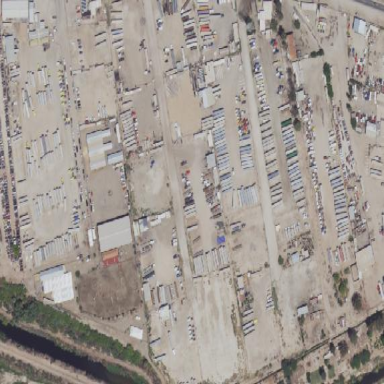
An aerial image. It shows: Industrial area.